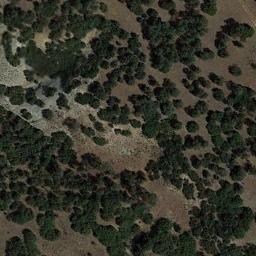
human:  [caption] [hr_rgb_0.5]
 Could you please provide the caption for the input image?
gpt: There is a path and scattered trees in the jungle .

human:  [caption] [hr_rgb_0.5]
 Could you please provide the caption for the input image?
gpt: Chaparral is densely distributed on the sand .

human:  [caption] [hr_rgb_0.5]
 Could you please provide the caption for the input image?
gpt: The chaparral is consist of dense green bushes on the desert .

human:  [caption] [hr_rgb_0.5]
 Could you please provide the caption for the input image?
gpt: A lot of connected green chaparrals grow on the wasteland .

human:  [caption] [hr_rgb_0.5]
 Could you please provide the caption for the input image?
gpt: The chaparral is uneven but dense .